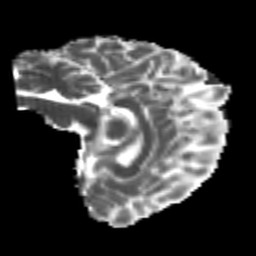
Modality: MD
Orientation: sagittal
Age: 22
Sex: female
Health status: healthy
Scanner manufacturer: philips
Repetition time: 7.384 s
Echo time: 0.08599 s